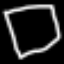
Label: square